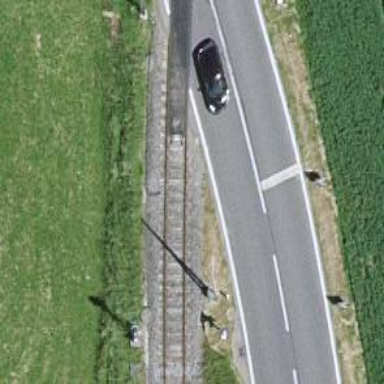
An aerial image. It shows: Single railway track with electrified contact line.